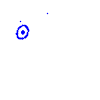
Particle: proton